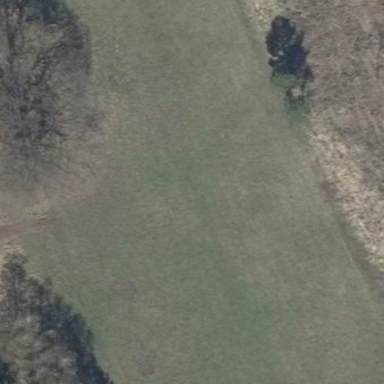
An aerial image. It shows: Beautiful meadow.